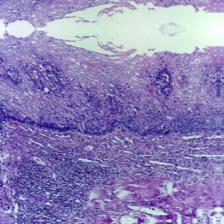
Diagnosis: Normal